Brain MRI, t2w sequence, axial 2D slice.
Patient: age 45, sex F, weight 95 kg, height 1.95 m
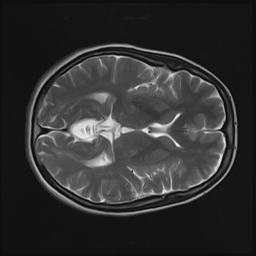